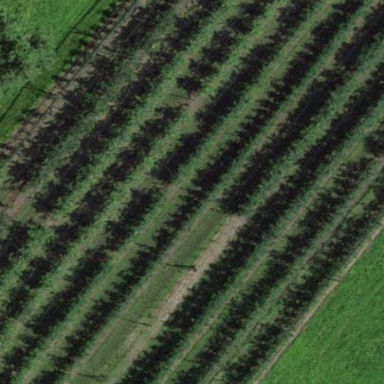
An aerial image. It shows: Orchard.